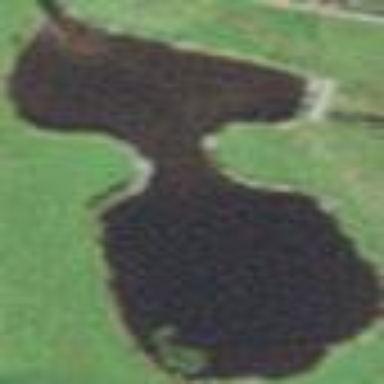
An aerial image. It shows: Reservoir of water.